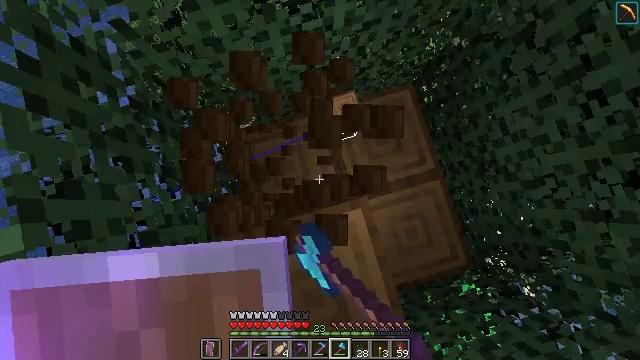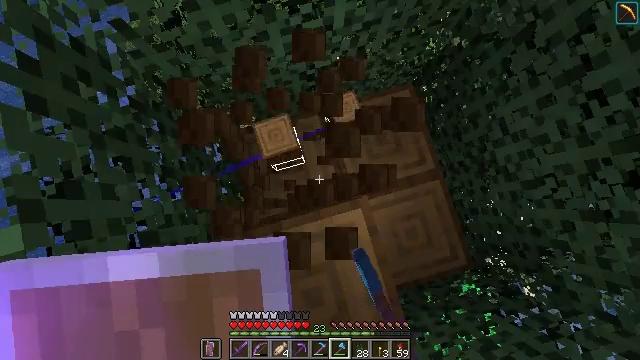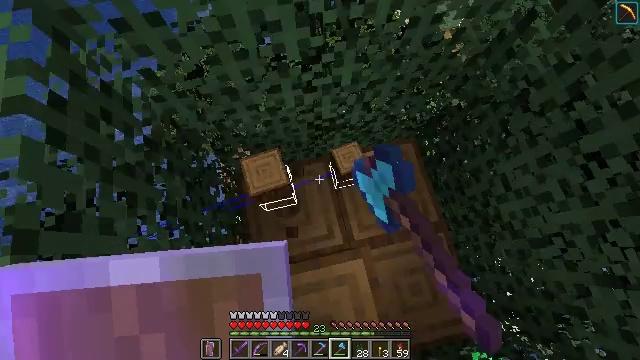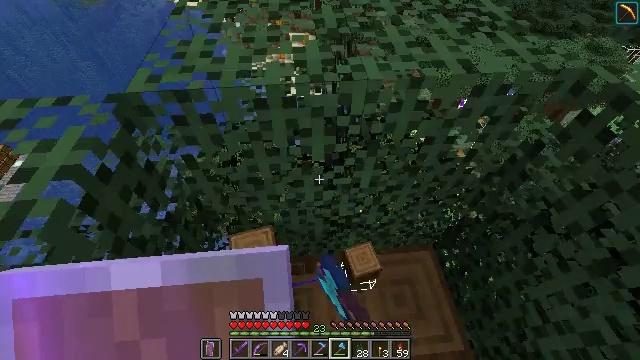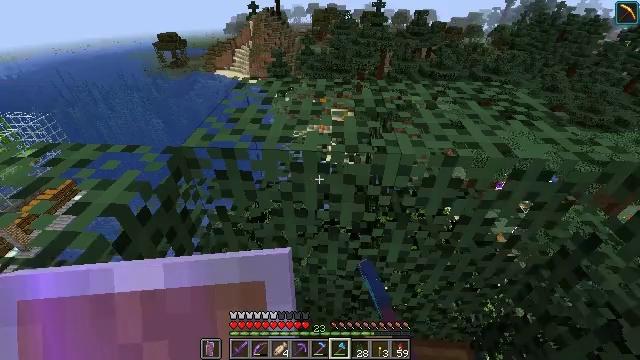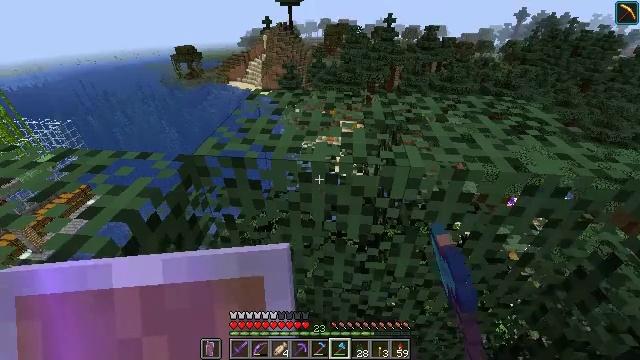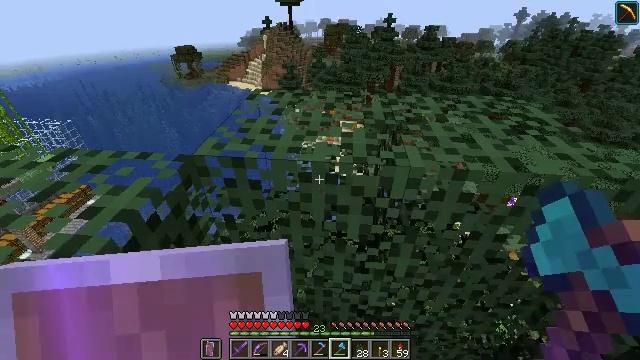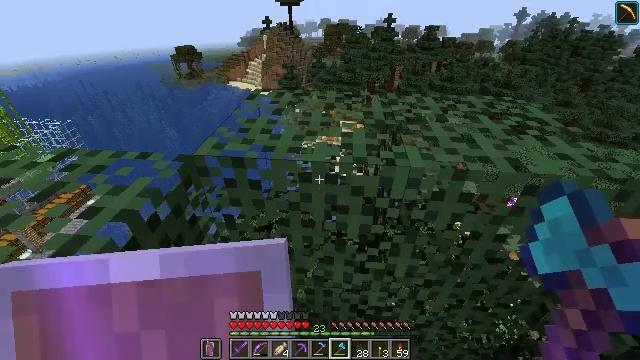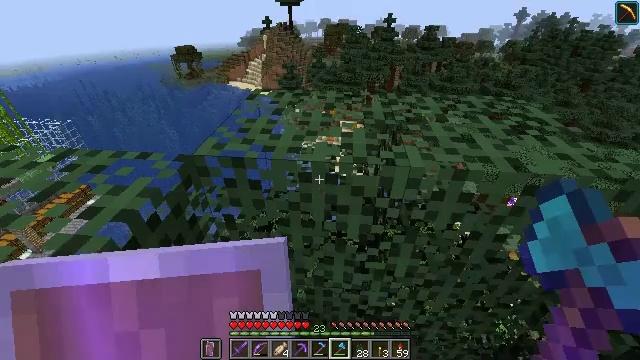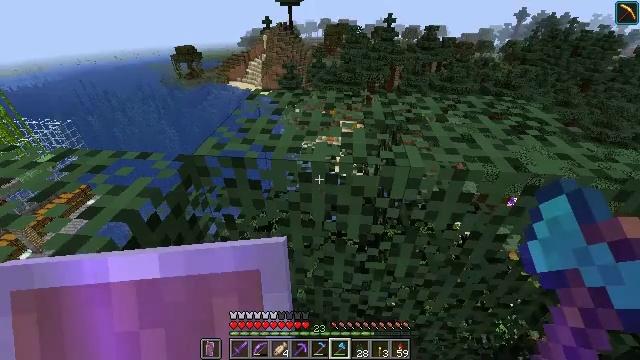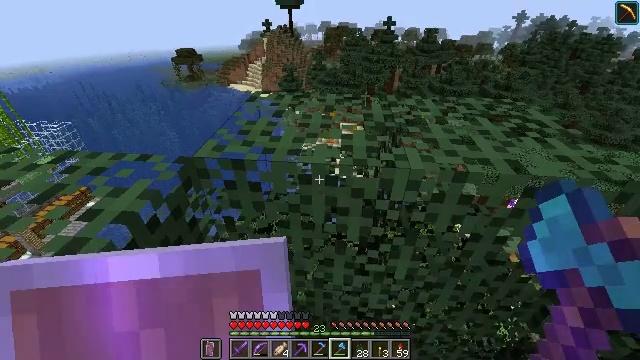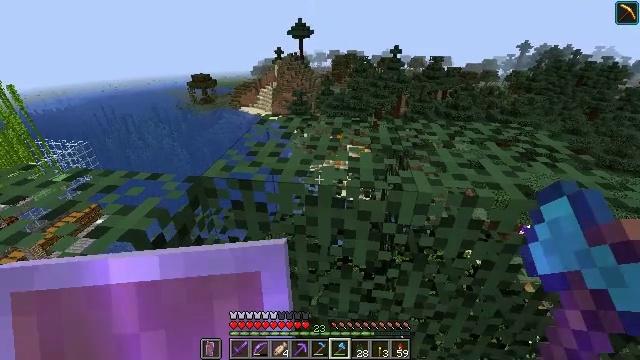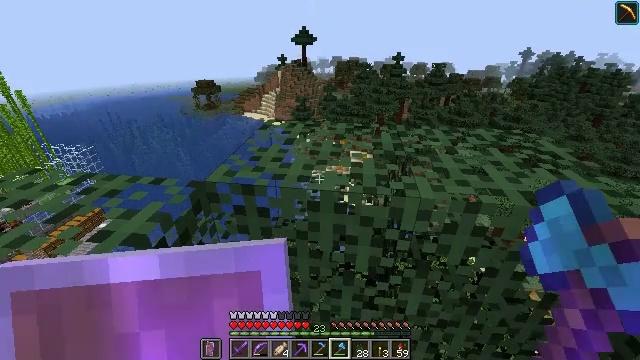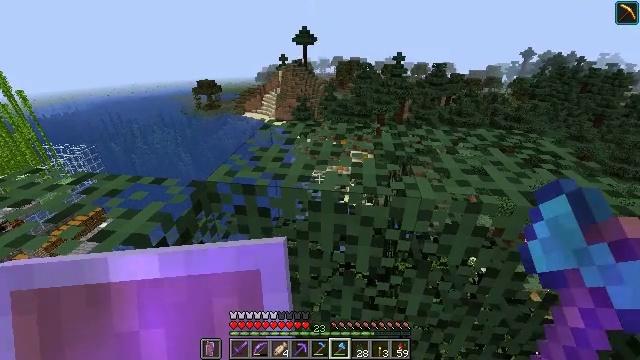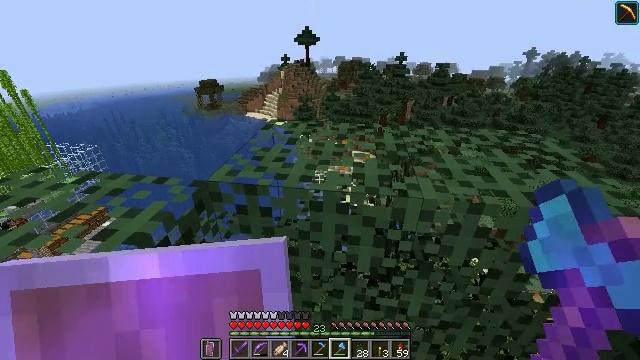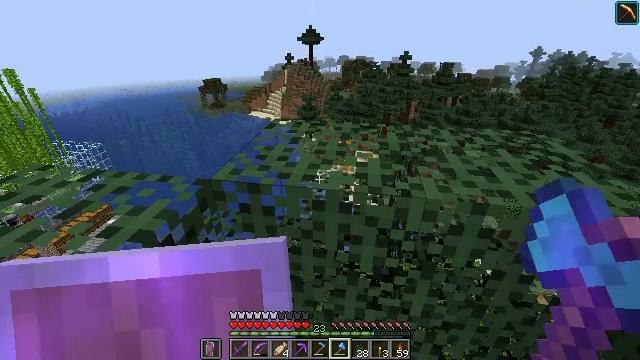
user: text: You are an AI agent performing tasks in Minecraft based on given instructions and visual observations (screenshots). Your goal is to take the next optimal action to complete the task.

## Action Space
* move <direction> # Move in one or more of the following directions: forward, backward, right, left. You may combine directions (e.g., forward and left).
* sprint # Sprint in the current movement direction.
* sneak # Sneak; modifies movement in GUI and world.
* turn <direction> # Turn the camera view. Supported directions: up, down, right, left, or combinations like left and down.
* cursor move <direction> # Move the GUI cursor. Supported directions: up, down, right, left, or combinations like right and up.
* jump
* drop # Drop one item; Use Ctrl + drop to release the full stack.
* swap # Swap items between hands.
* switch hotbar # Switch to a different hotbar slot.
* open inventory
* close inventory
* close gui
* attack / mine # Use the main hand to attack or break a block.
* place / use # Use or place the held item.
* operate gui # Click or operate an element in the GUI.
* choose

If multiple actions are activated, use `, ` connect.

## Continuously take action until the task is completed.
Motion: motion action
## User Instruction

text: Break the spruce leaves to clear the area.
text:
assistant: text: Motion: attack / mine
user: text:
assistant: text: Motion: turn left and up
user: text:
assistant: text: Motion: turn left and up
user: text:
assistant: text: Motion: turn left and up
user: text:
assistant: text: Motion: turn left and up
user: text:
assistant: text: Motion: no_op
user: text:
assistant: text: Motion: no_op
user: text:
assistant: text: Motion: no_op
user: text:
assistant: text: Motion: no_op
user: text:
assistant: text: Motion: no_op
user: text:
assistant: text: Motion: turn left and up
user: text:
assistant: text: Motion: turn up
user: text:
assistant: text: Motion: no_op
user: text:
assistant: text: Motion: no_op
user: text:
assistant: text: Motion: no_op
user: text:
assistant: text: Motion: no_op
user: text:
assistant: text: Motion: no_op
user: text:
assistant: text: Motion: no_op
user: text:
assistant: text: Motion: no_op
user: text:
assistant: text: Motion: no_op
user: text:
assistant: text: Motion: no_op
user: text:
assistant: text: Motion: turn left and down
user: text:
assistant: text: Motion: turn down
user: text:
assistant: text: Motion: turn down, attack / mine
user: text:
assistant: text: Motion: attack / mine
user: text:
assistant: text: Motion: attack / mine
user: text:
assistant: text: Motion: turn right and down, attack / mine
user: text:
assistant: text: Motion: turn right and down, attack / mine
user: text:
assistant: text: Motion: turn right and down, attack / mine
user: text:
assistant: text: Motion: move forward, attack / mine